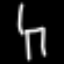
Label: chair